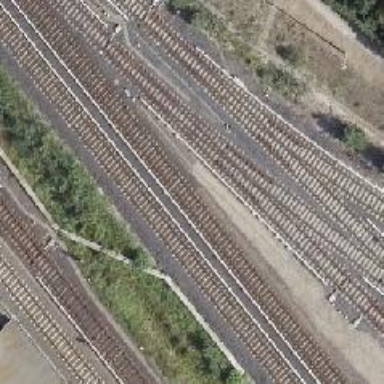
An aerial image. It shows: Yard used for service maintenance of electrified light rail railway.